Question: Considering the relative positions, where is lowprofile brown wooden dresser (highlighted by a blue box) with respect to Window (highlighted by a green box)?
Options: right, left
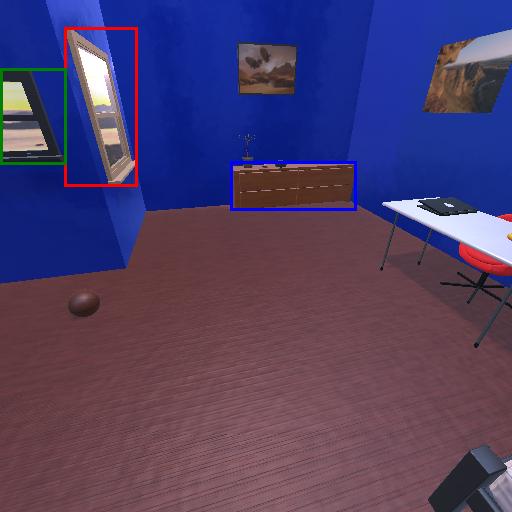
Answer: right